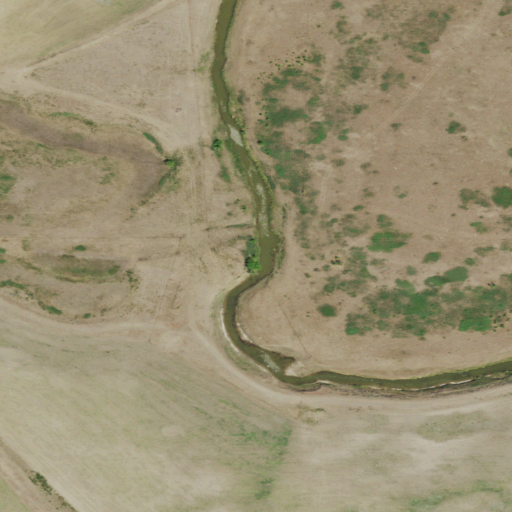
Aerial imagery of valley in Montana named LeNoir Coulee containing grassland, cultivated crops, shrub, and herbaceous wetlands